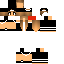
A female human skin with medium skin, wearing brown long hair dressed in a blue hoodie and black pants, featuring a closed mouth.